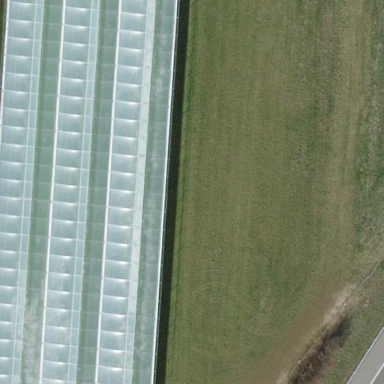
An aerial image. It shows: Greenhouse.